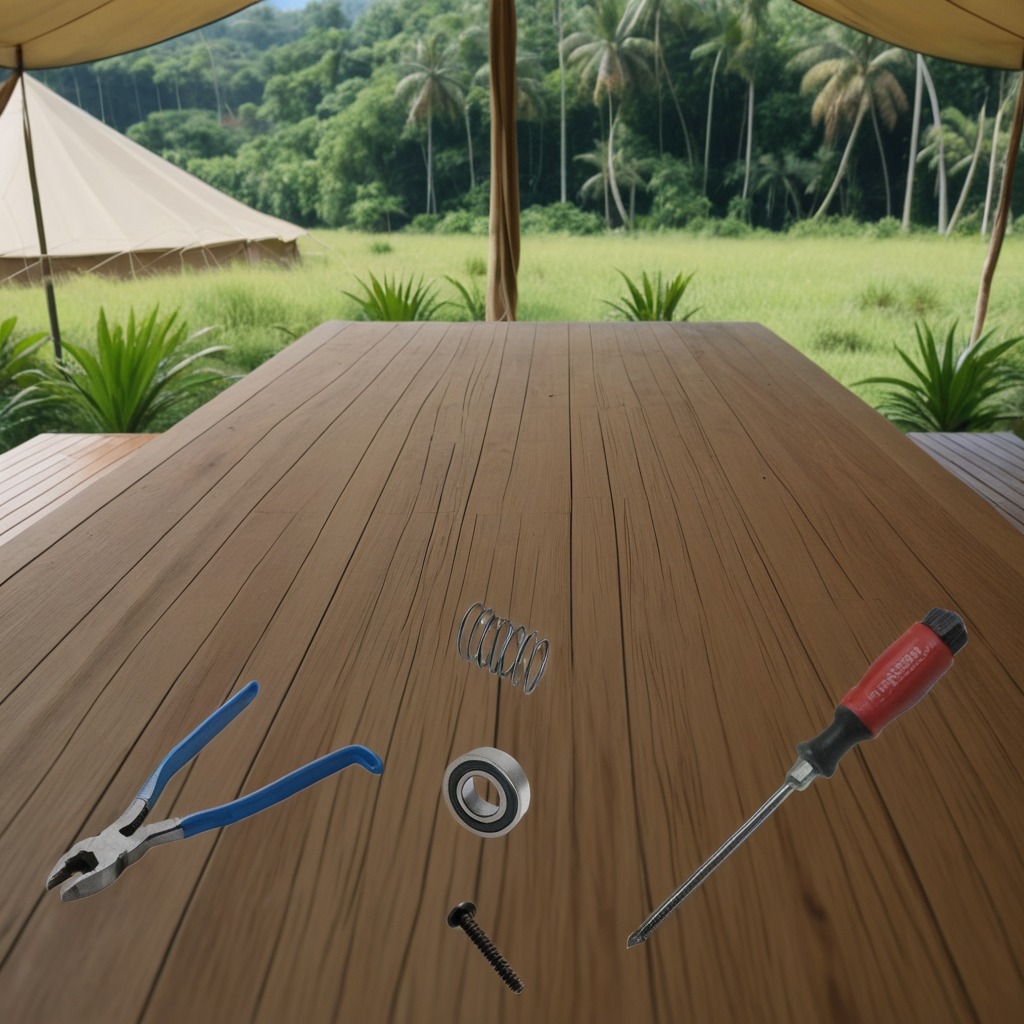
A ball bearing, pliers, coiled spring, and screwdriver are lying on a wooden table inside a jungle field workshop tent.